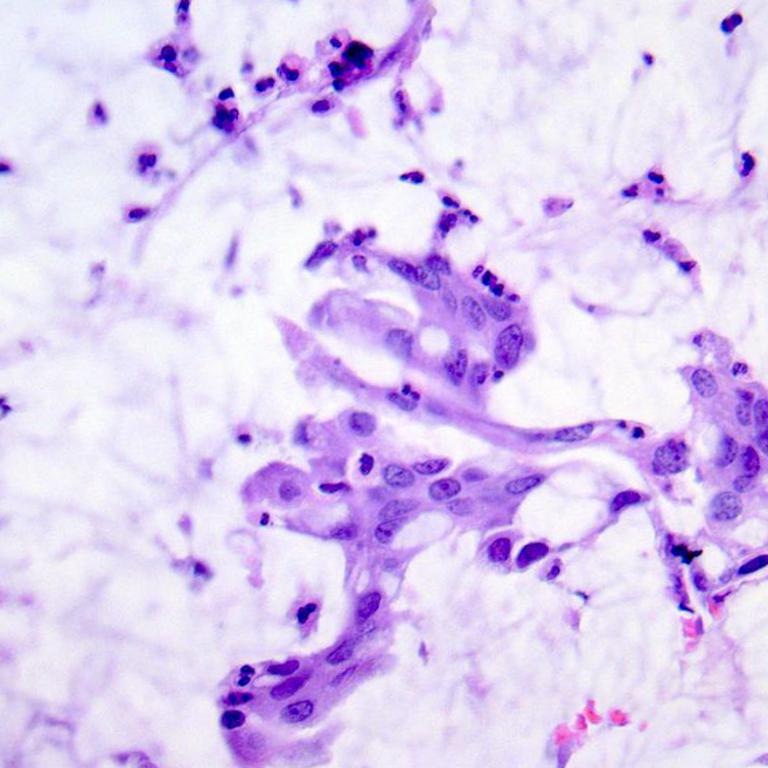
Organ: colon
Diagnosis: adenocarcinomas